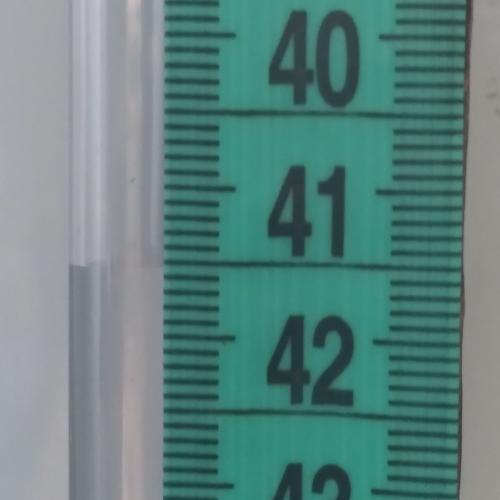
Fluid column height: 41.6 cm